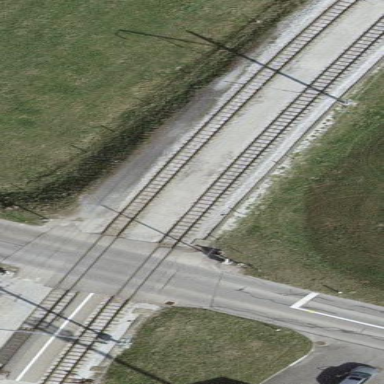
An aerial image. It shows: Platform on the railway.